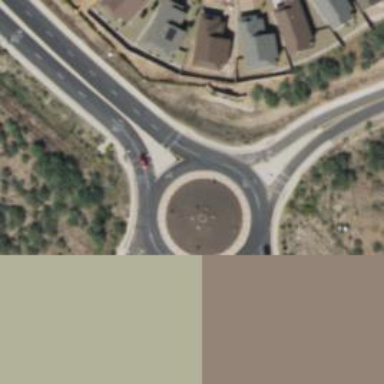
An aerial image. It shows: Roundabout on primary highway.